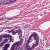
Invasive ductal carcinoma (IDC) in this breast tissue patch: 0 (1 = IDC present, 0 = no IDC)